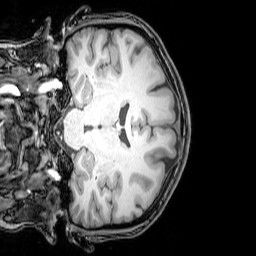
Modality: T1w
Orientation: coronal
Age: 24
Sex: female
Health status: healthy
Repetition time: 0.081 s
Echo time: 0.037 s